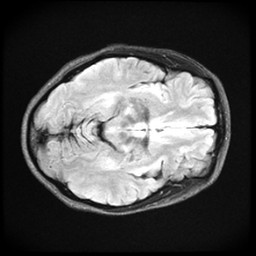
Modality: FLAIR
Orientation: axial
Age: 41
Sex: female
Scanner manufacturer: ge
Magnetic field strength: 3 T
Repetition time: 11 s
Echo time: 0.1497 s